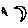
Label: moon